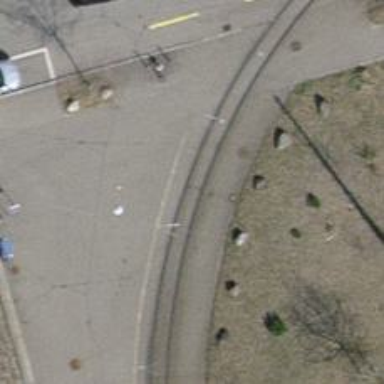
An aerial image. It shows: Tram railway with one track. The railway is electrified with contact lines.